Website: apple
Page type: customer-info-address
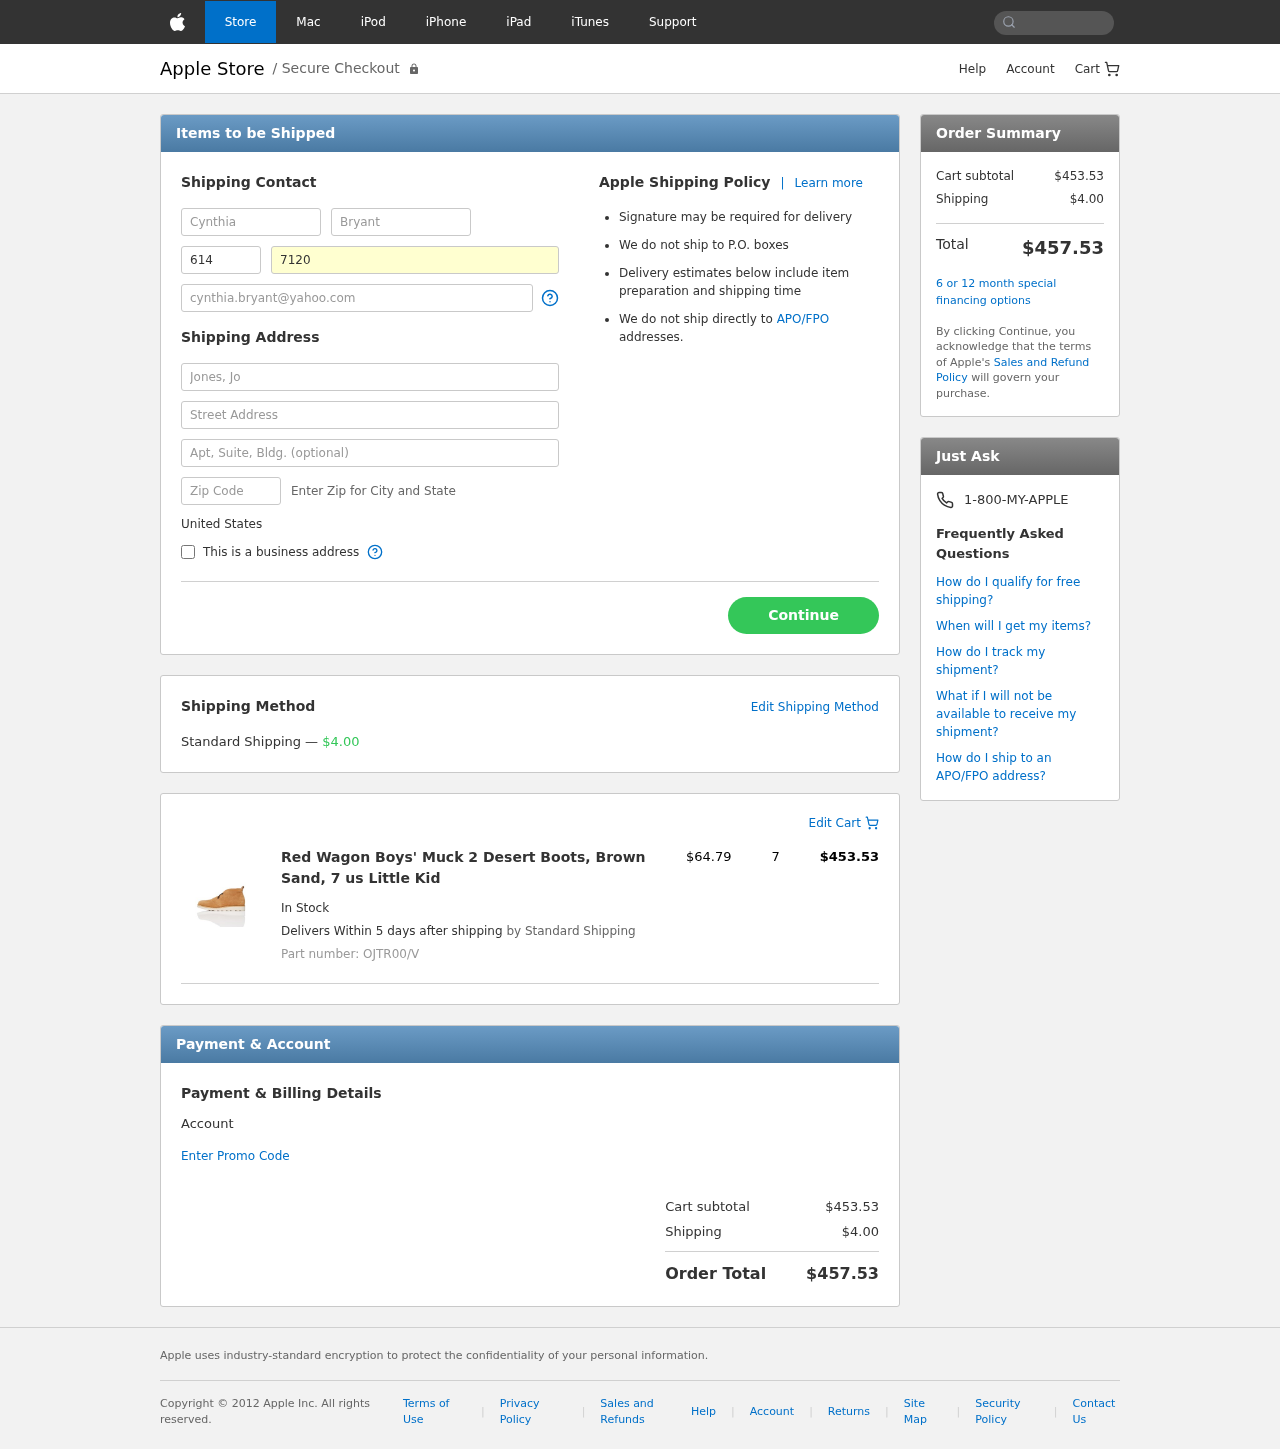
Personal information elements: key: PII_COUNTRY
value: United States
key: PII_FIRSTNAME
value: Cynthia
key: PII_LASTNAME
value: Bryant
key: PII_PHONE_AREA
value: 614
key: PII_PHONE_LINE
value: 7120
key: PII_EMAIL
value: cynthia.bryant@yahoo.com
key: PII_COMPANY
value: Jones, Johnson and Williams
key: PII_STREET
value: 179 Daniel Bridge Suite 084
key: PII_STREET2
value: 899 Robert Rapid Apt. 068
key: PII_POSTCODE
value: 26864
Product elements: key: PRODUCT1_NAME
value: Red Wagon Boys' Muck 2 Desert Boots, Brown Sand, 7 us Little Kid
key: PRODUCT1_PRICE
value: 64.79
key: PRODUCT1_QUANTITY
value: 7
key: PRODUCT1_SKU
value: OJTR00/V
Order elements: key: ORDER_SHIPPING_COST
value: $4.00
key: ORDER_ITEM_TOTAL
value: $453.53
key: ORDER_SUBTOTAL
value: $453.53
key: ORDER_TOTAL
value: $457.53